Interaction volume radius: 10 \u00c5
Interaction volume height: 20 \u00c5
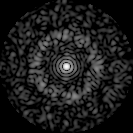
Disorder parameter: 0.8529